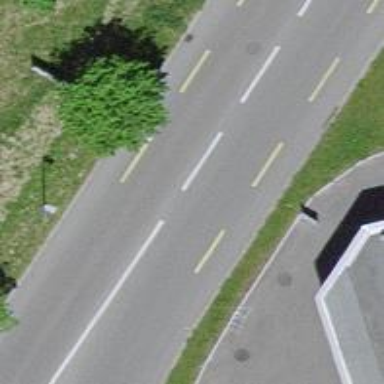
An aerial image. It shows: Secondary road with advisory cycle lane made of asphalt.